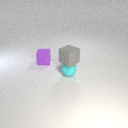
small cyan rubber sphere to the right of small purple rubber cube